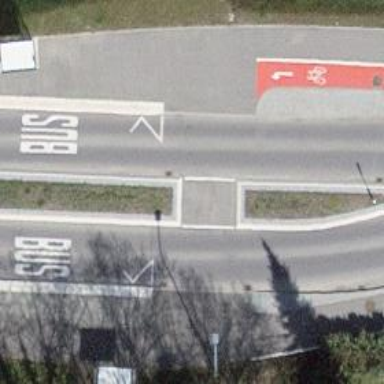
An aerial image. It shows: Marked road crossing with pedestrian island.